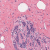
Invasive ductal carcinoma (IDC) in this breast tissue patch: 0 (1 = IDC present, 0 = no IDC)